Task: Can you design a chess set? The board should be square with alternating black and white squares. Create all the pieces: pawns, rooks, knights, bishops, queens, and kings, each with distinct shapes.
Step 1017:
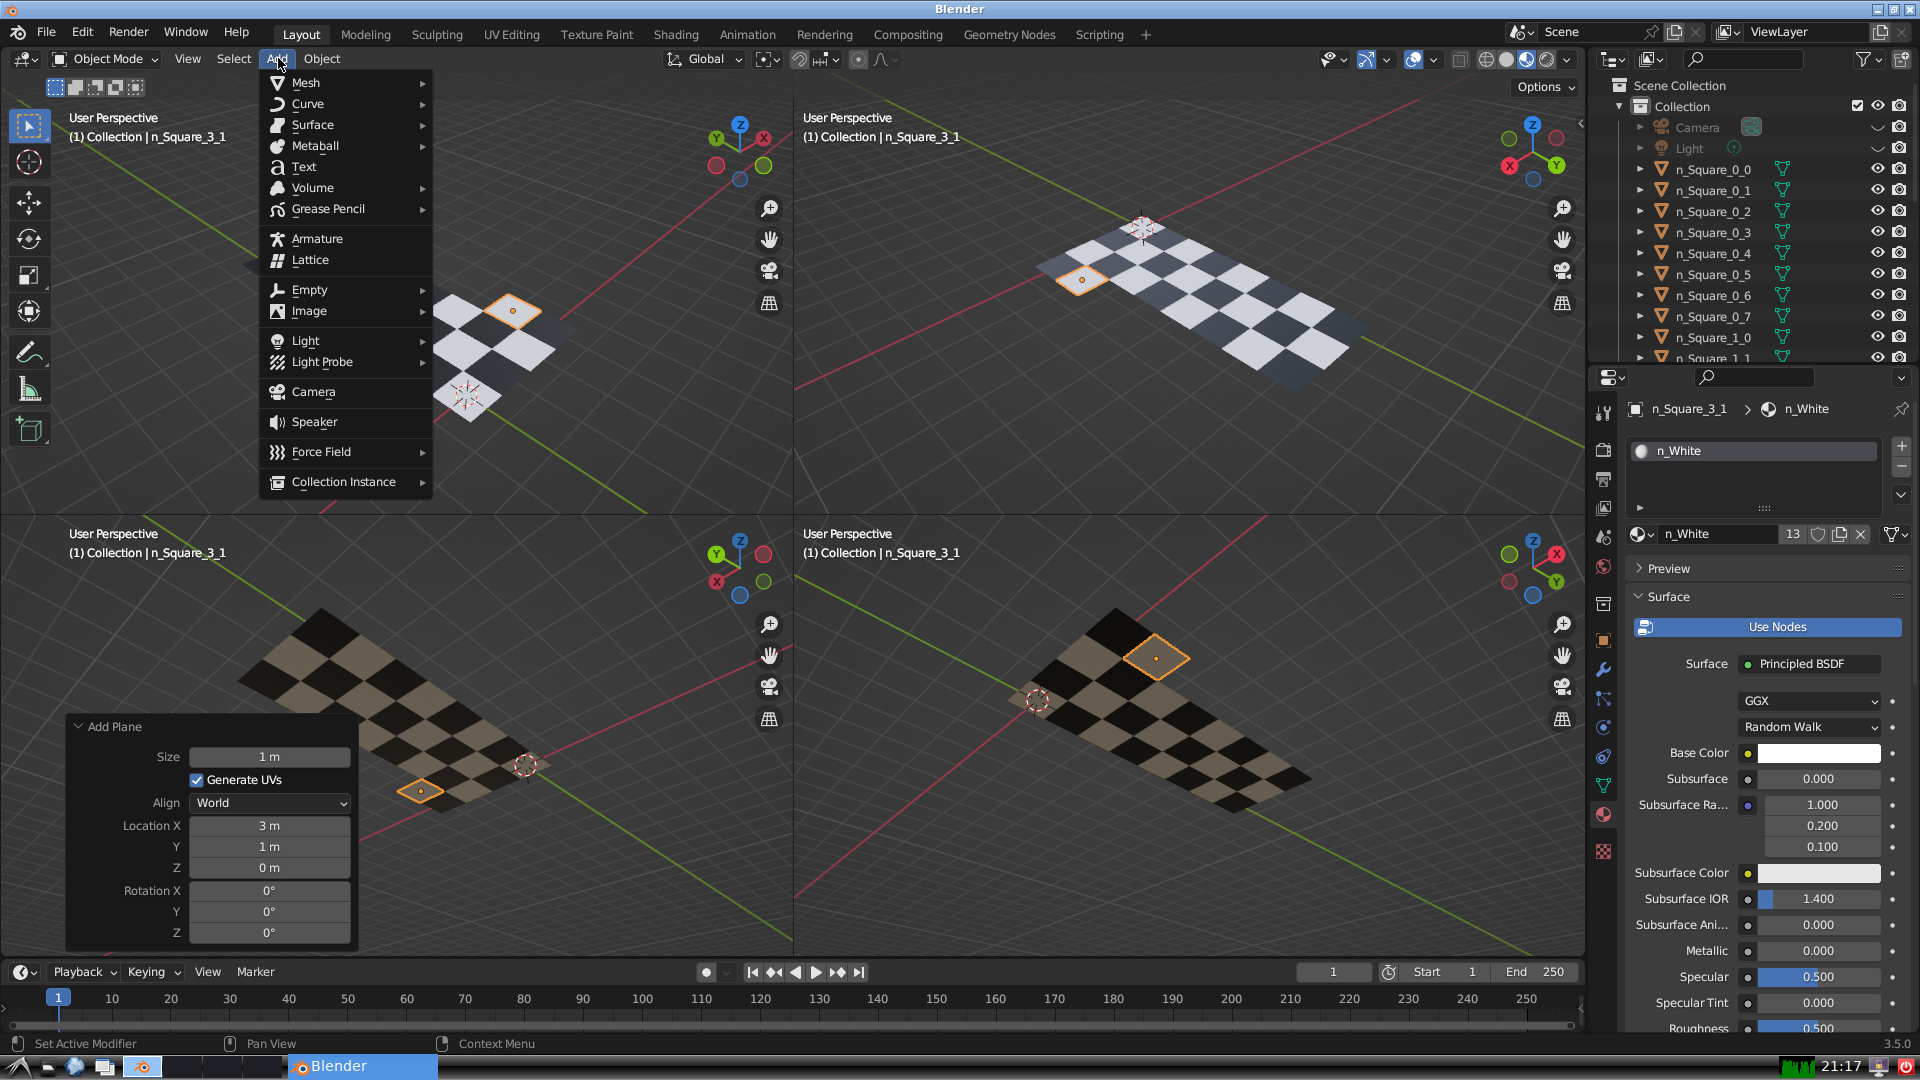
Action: {"mouse_move": [304, 82]}